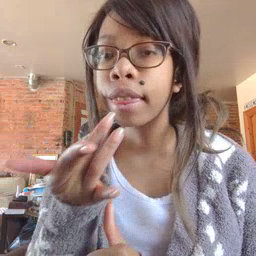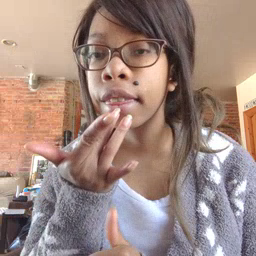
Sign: taste